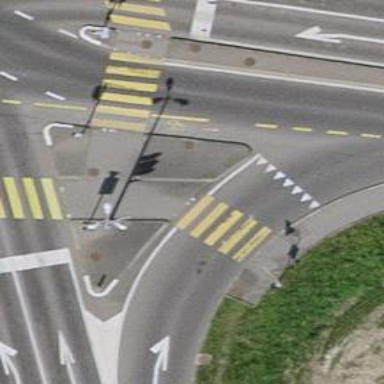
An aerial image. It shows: Marked crossing on footway.